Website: walmart
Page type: payment
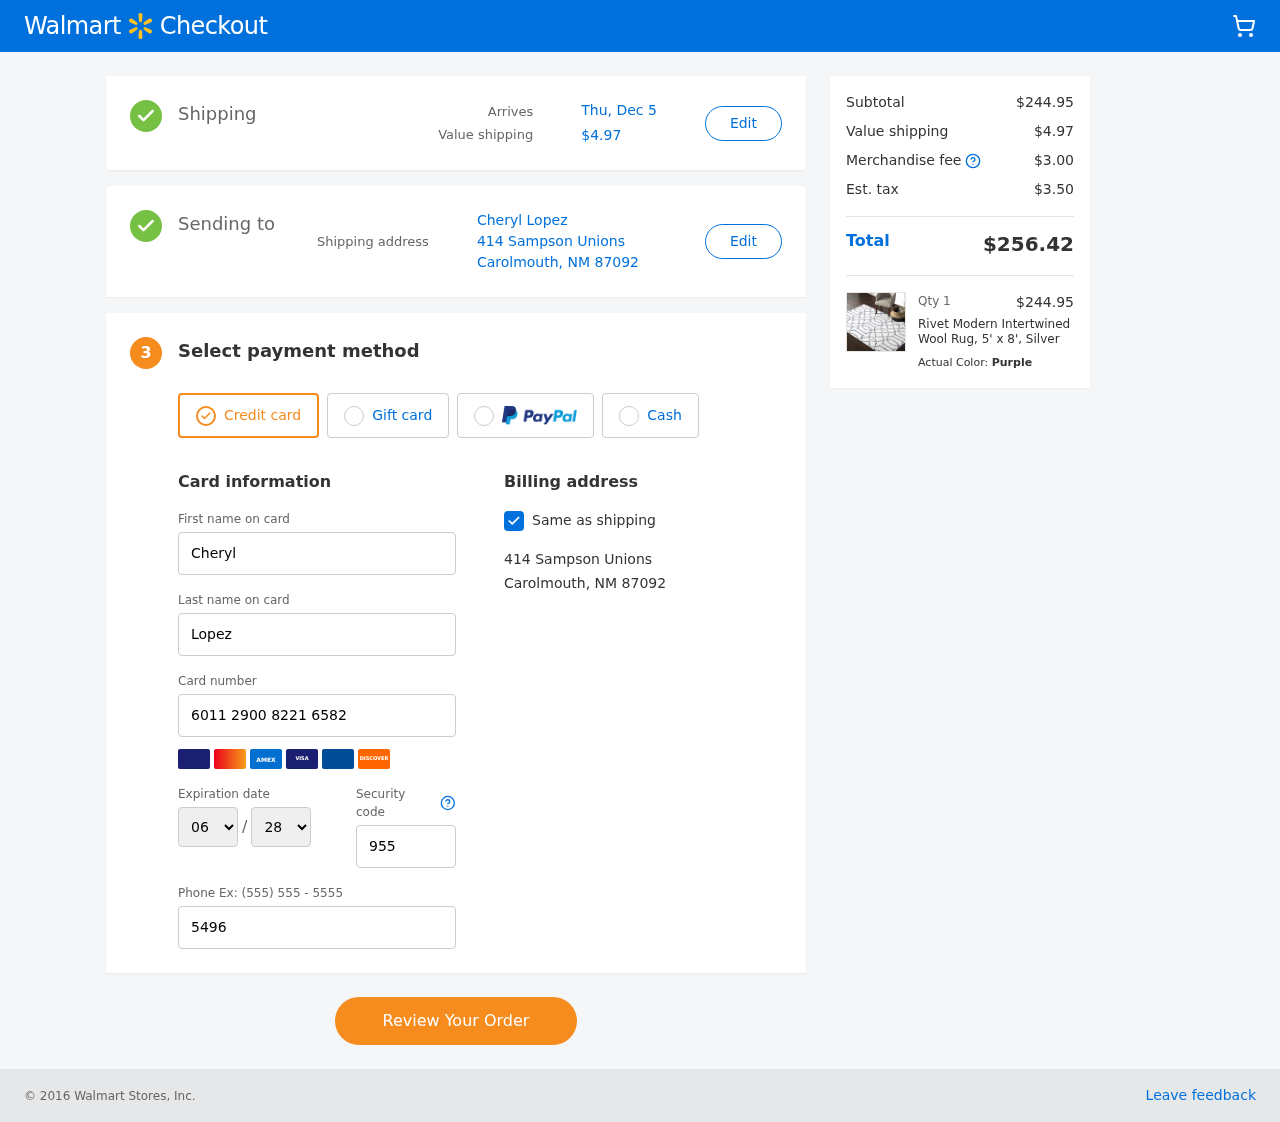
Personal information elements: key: PII_CARD_EXPIRY_MONTH
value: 06
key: PII_CARD_EXPIRY_YEAR
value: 28
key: PII_CITY_STATE_ZIP
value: Carolmouth, NM 87092
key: PII_FULLNAME
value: Cheryl Lopez
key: PII_STREET
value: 414 Sampson Unions
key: PII_FIRSTNAME
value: Cheryl
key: PII_LASTNAME
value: Lopez
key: PII_CARD_NUMBER
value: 6011 2900 8221 6582
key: PII_CARD_CVV
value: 955
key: PII_PHONE
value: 5496577946
Product elements: key: PRODUCT1_NAME
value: Rivet Modern Intertwined Wool Rug, 5' x 8', Silver
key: PRODUCT1_PRICE
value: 244.95
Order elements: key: ORDER_DELIVERY_DATE
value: Thu, Dec 5
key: ORDER_SHIPPING_COST
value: $4.97
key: ORDER_SUBTOTAL
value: $244.95
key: ORDER_MERCHANDISE_FEE
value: $3.00
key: ORDER_TAX
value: $3.50
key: ORDER_TOTAL
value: $256.42
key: ORDER_NUM_ITEMS
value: Qty 1